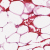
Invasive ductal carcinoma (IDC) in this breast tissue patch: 0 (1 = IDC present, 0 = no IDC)